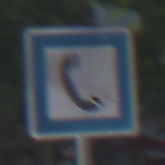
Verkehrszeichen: Fernsprecher
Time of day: MorningAfternoon
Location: Outdoor (Urban)
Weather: Clear
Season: NotSpecified
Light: Natural